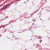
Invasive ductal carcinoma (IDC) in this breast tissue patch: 0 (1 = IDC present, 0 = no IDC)